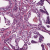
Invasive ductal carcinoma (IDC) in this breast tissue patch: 0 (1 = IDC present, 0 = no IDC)